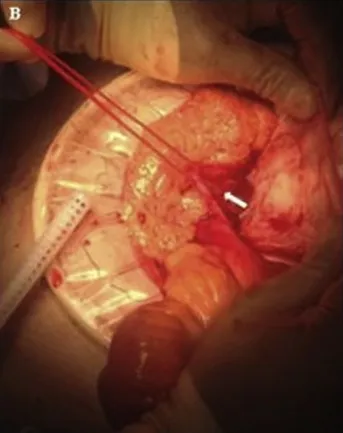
Extreme care had to be taken during the procedure owing to the relationship between the mesenteric cyst and the right ureter (B, See white arrow).
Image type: medical_photograph (other_medical_photograph)